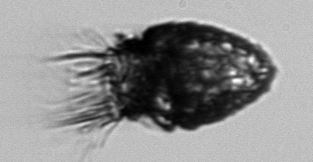
Label: Stenosemella_pacifica